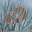
Label: 0